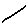
Label: line